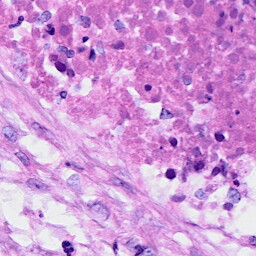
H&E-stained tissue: Ovarian